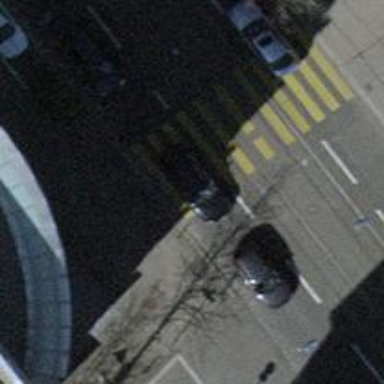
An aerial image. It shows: Kerb barrier.